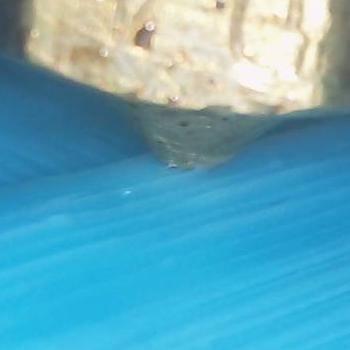
Flow rate: 178%